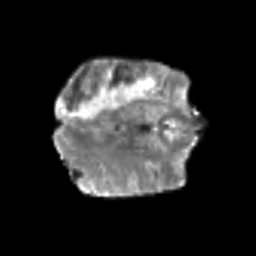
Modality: T2w
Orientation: axial
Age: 60
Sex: male
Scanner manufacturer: siemens
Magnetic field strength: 3 T
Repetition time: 6.1 s
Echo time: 0.101 s